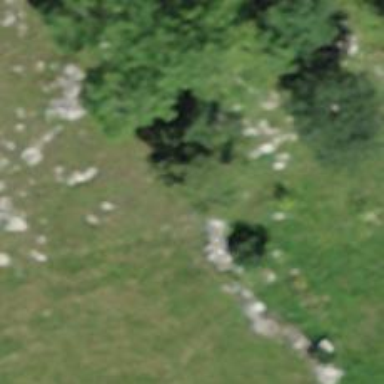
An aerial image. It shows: Wall made of dry stone.